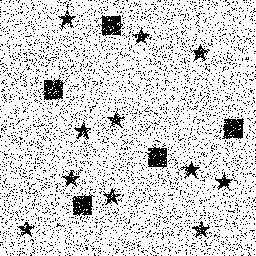
Squares: 5
Triangles: 0
Stars: 11
Total shapes: 16